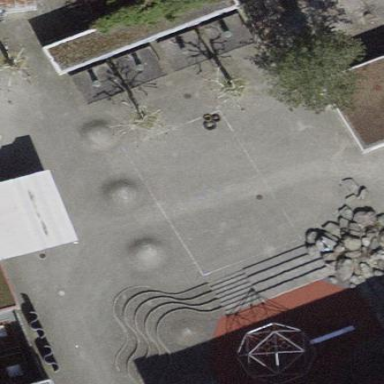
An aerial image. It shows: Playground area for leisure land.